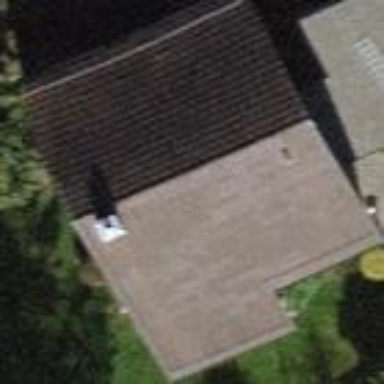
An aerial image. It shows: Building with tiled roof.